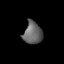
Tissue: lung
Cell type: Fibroblasts
Senescence score: 0.5591
Nuclear area (px): 413
Mean DAPI intensity: 100.138